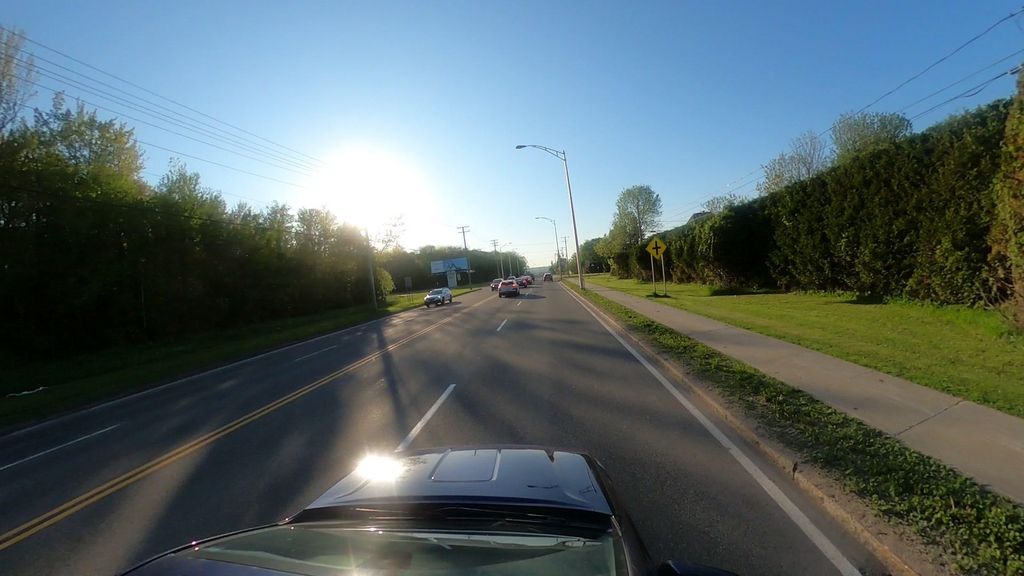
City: quebec_city